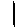
Label: line